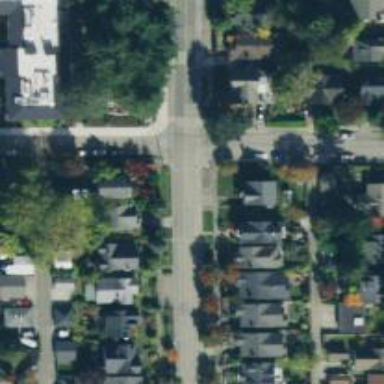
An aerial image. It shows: Residential road with separate sidewalk.